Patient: sex F, age 68
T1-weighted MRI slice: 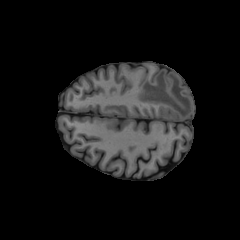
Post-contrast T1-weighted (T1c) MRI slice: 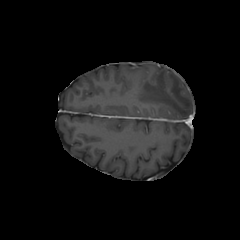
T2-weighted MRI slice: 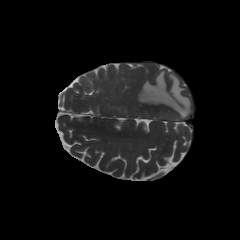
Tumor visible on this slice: yes
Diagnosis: Glioblastoma, IDH-wildtype
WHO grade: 4